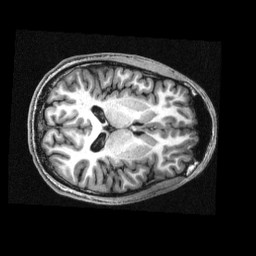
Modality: T1w
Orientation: axial
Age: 19
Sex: male